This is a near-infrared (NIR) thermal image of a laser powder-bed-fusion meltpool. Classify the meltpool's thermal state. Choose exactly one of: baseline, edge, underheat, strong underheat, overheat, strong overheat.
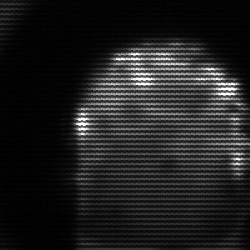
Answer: baseline